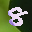
Label: 8